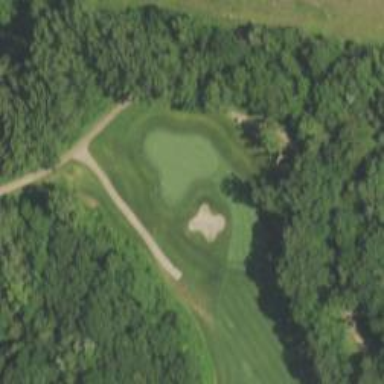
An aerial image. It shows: Golf cartpath that is also road path.